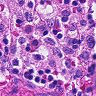
Metastatic tissue present: no